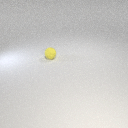
small yellow rubber sphere